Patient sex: M
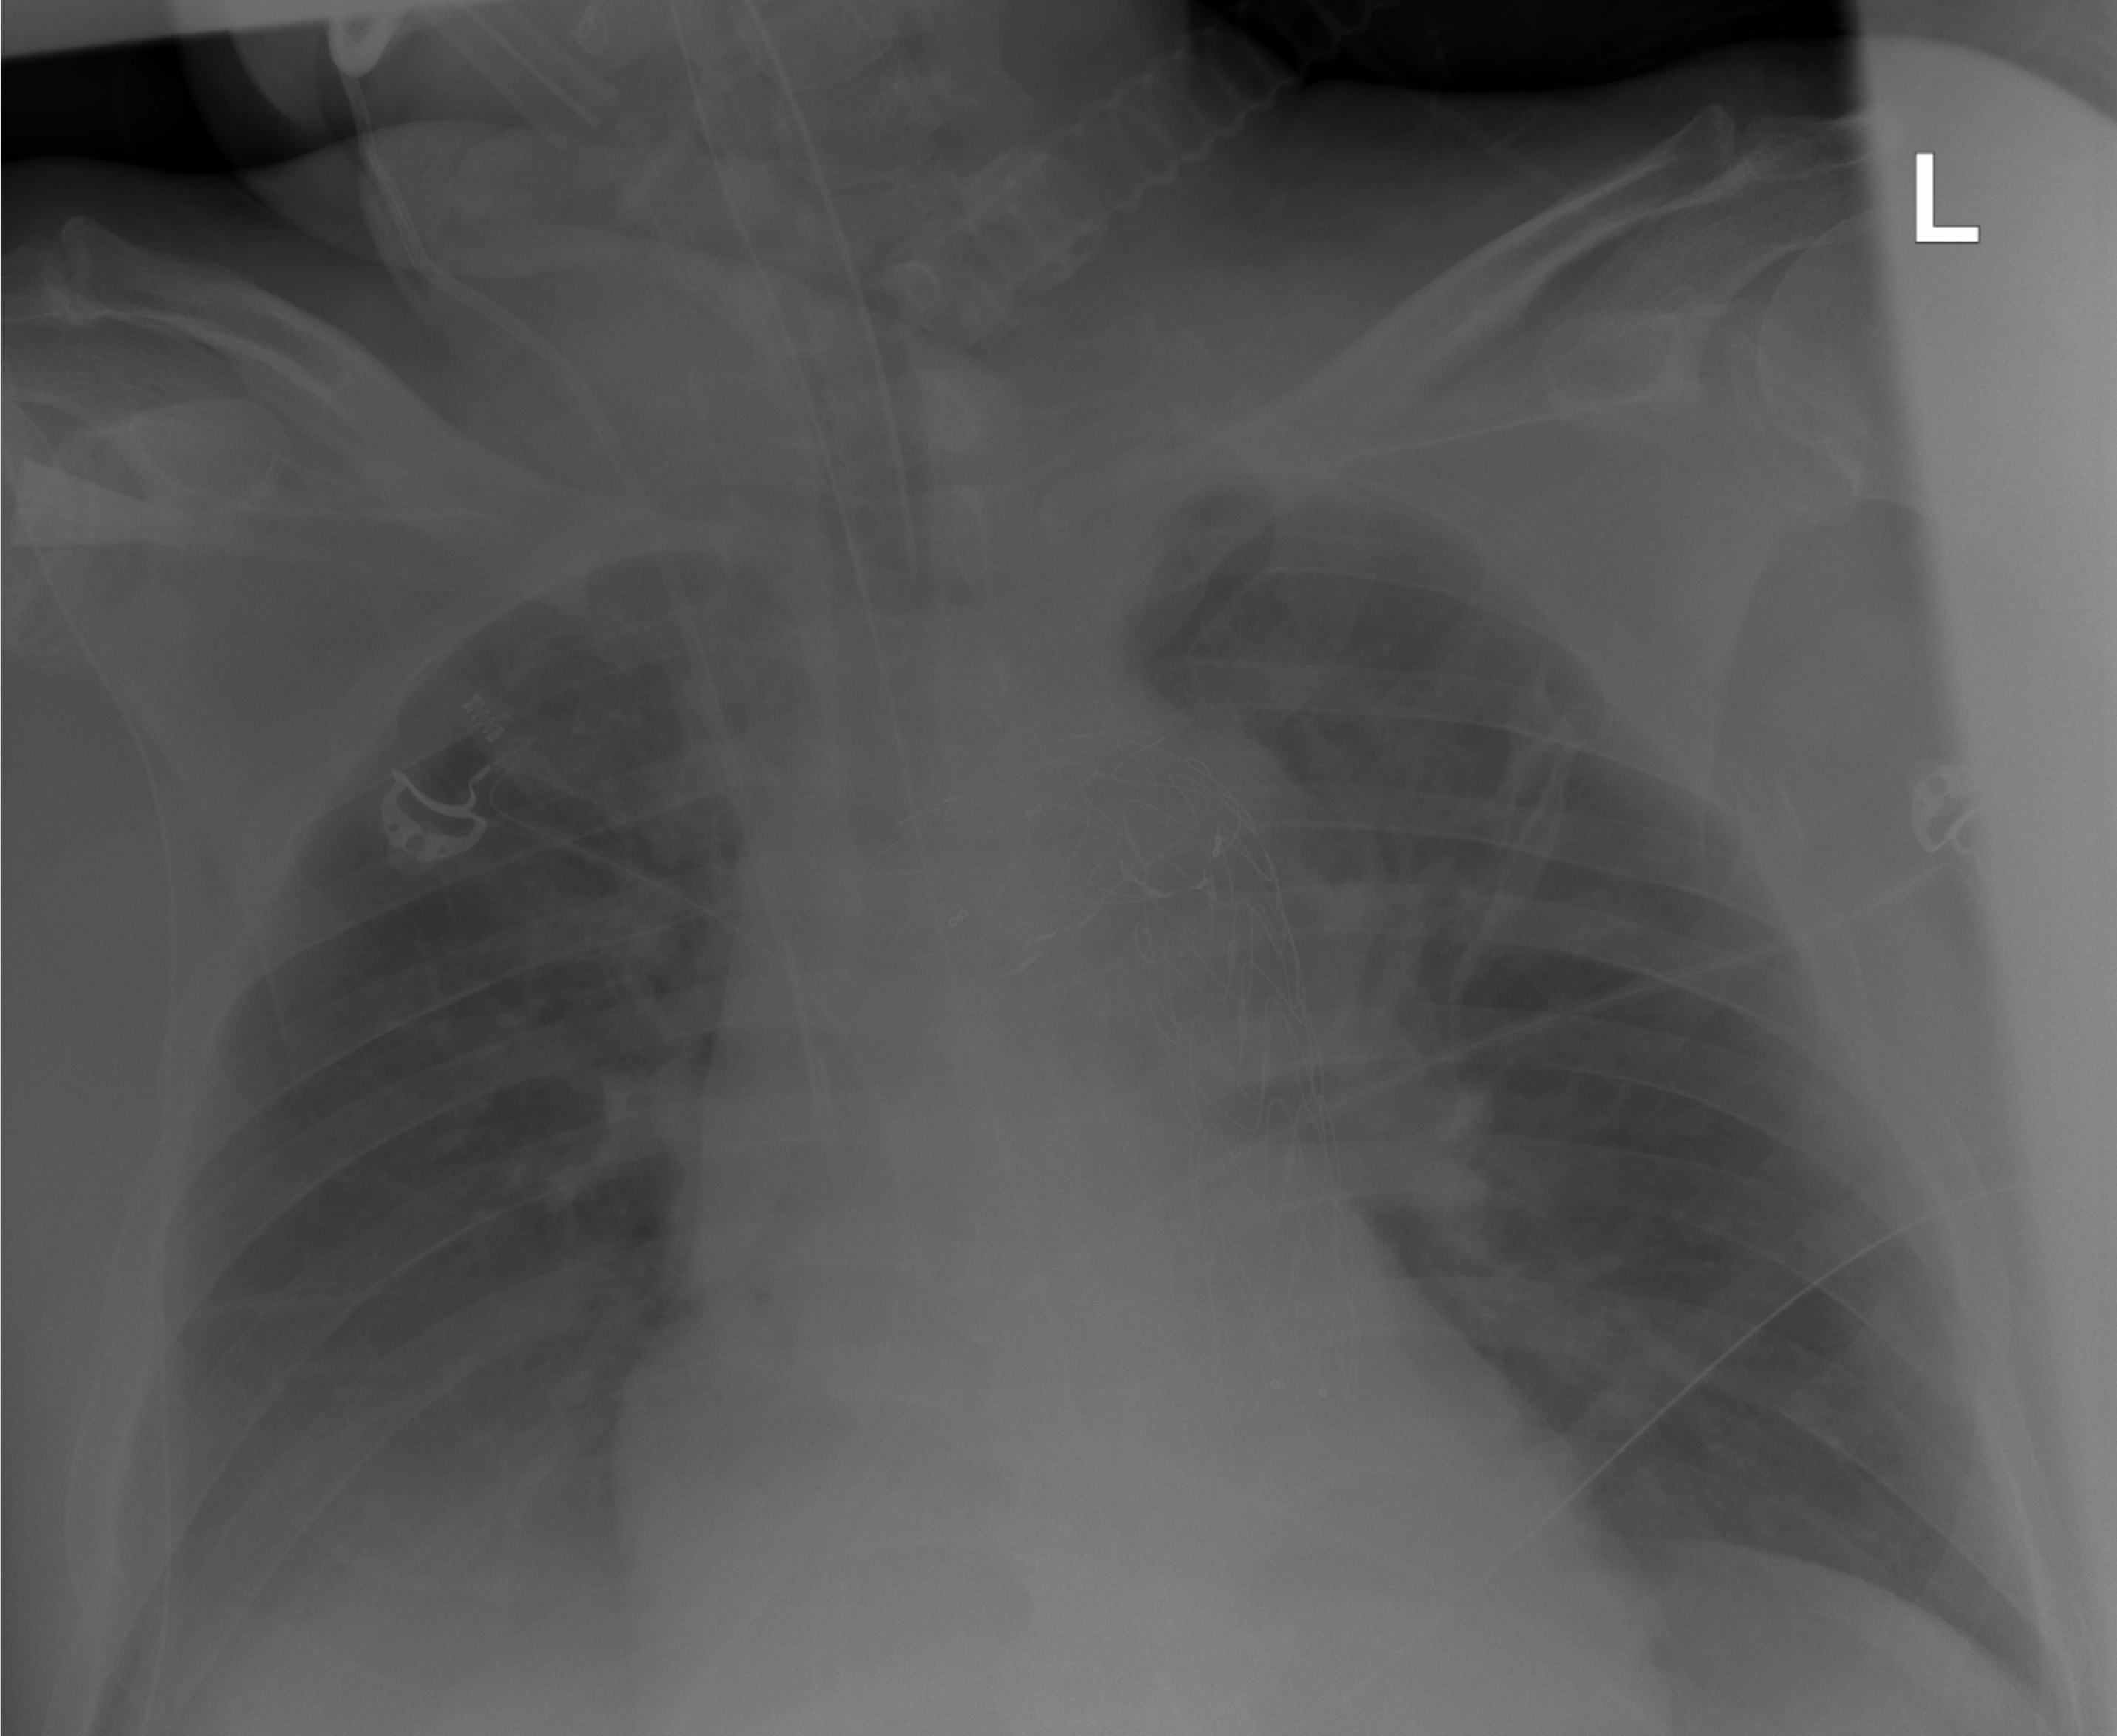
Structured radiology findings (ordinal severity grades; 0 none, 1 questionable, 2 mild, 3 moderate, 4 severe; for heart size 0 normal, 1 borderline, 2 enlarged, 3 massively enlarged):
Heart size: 1
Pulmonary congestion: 0
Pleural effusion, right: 2
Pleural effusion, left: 0
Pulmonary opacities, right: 0
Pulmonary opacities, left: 0
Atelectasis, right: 2
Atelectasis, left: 2